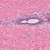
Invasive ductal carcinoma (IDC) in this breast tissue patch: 0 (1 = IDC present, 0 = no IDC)